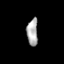
Tissue: prostate
Cell type: Fibroblasts
Senescence score: 0.7306
Nuclear area (px): 291
Mean DAPI intensity: 172.244